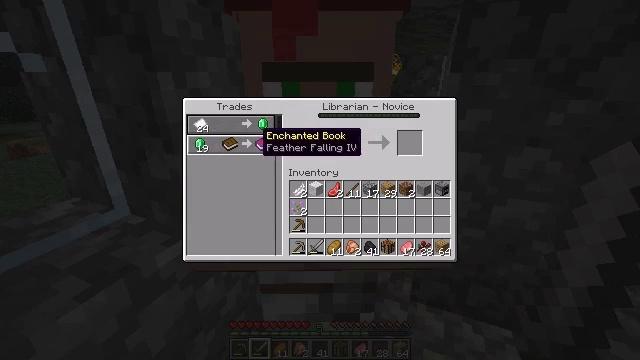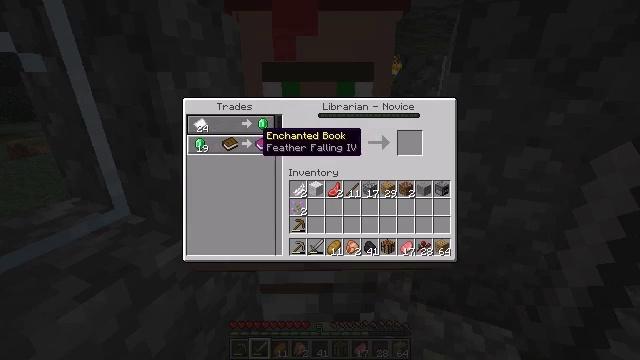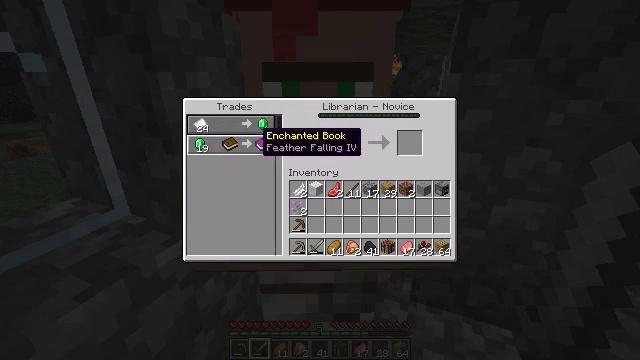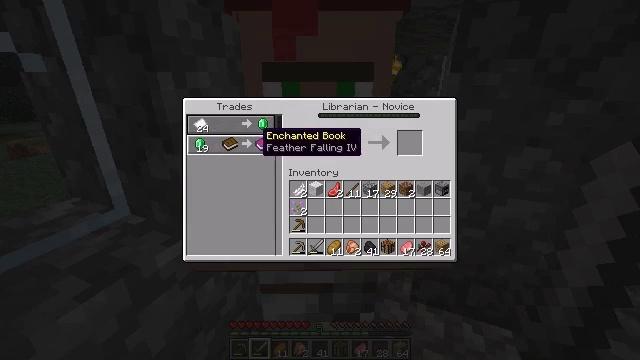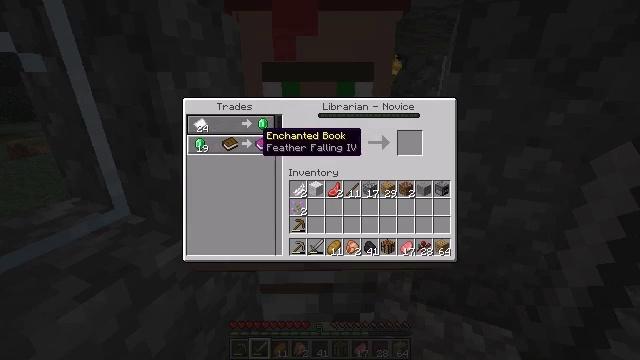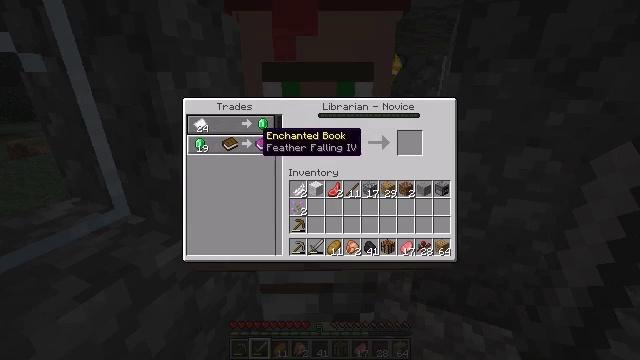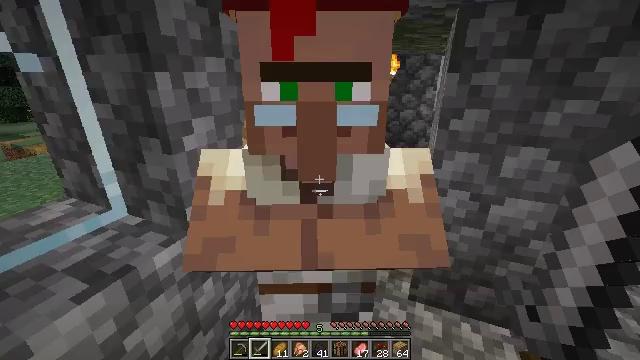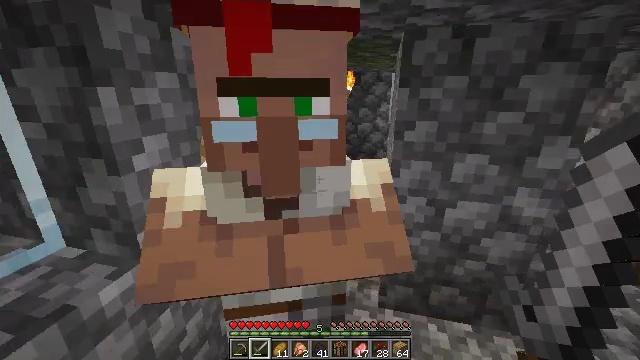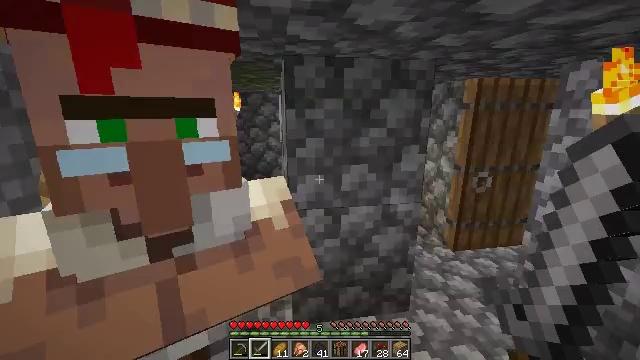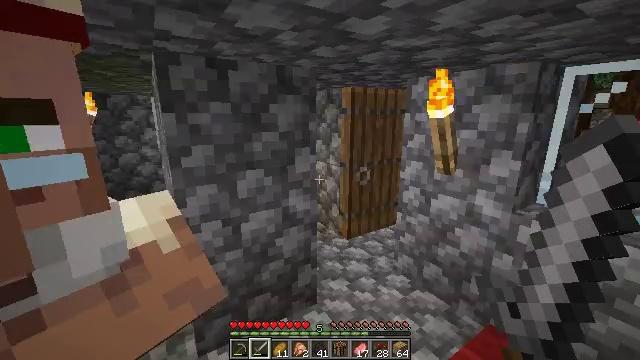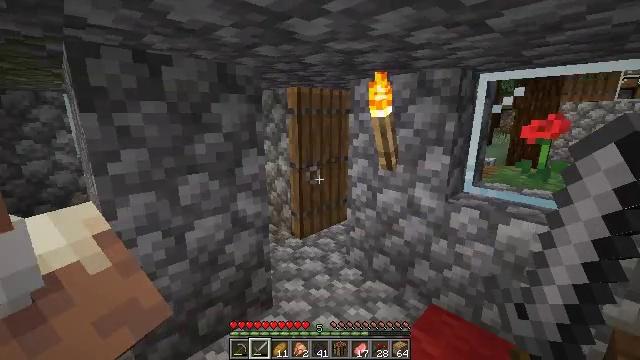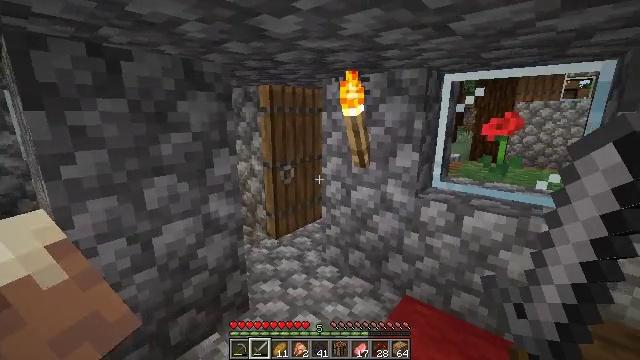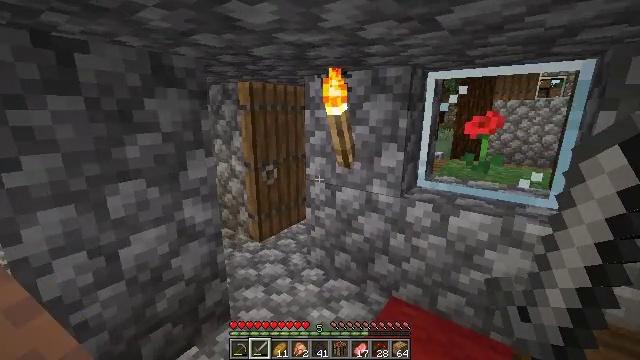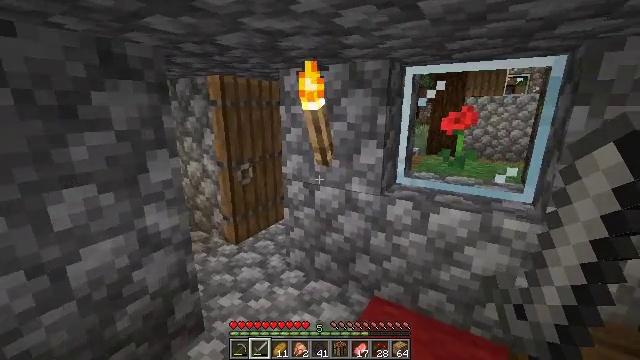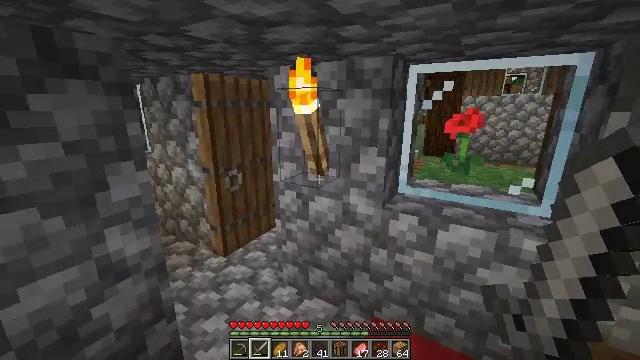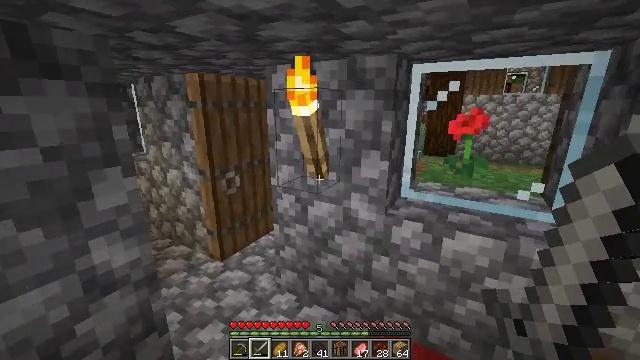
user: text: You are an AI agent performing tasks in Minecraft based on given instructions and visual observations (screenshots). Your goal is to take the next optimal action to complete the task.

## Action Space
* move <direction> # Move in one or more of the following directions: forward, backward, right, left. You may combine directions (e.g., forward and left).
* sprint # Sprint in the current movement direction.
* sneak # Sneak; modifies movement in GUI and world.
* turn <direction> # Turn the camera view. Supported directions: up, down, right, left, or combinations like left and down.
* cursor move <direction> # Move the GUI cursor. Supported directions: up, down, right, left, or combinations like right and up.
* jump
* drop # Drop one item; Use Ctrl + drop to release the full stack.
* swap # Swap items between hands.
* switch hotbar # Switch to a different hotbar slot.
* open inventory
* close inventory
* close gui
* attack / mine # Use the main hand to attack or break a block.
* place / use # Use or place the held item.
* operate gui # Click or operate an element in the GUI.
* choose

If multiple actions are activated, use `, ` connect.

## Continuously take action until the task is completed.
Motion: motion action
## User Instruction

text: Disassemble the purple bed for relocation.
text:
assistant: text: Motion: no_op
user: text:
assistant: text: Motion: no_op
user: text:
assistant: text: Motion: no_op
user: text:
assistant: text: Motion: no_op
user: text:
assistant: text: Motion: no_op
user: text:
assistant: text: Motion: no_op
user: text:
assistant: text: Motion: turn right and up, close gui
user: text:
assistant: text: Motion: turn right and up
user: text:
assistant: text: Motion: turn right
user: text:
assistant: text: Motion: turn right
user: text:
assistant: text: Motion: turn right
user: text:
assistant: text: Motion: move forward, turn right
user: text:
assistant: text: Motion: move forward, turn right
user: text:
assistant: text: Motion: move forward, turn right
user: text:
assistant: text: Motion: move forward
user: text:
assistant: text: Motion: move forward
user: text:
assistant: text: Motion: move forward, sprint
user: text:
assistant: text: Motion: move forward, sprint, turn left
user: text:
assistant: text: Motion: move forward, sprint, turn left
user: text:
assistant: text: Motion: move forward, sprint, turn left
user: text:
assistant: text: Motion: move forward, sprint, turn left
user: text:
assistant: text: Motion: move forward, sprint, turn left
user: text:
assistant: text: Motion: move forward, sprint, turn left
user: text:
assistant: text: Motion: move forward, sprint, turn left and down
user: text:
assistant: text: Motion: move forward, turn left and down
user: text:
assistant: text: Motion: move forward, turn left
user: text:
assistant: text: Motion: move forward, turn left
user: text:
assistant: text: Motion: move forward and move right, turn left
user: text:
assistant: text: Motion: move forward and move right, turn left
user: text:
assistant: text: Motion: move forward and move right, turn left